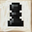
Piece: bP